A time-domain waveform of one vibration snapshot from a rolling-element bearing is shown. What is the most likely bearing condition (normal, inner_race, outer_race, ball)?
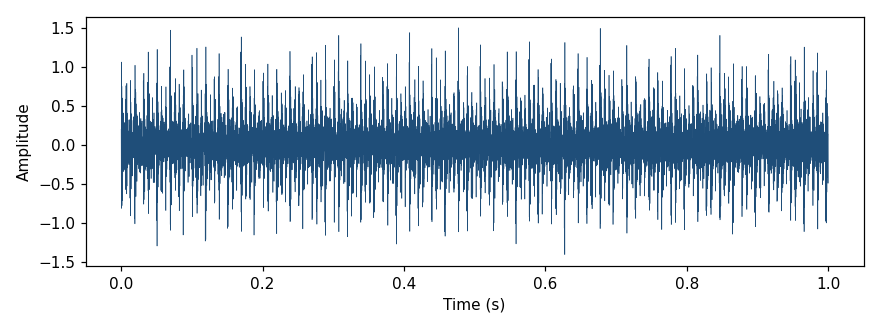
Answer: inner_race